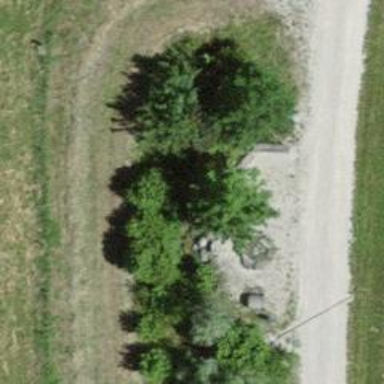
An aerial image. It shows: Bench.